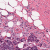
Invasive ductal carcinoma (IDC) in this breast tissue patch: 0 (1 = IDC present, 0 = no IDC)